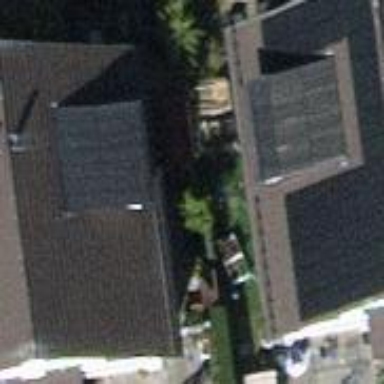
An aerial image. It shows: Semidetached house.